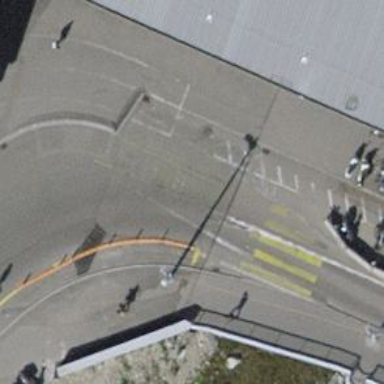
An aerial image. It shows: Taxi stand.